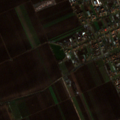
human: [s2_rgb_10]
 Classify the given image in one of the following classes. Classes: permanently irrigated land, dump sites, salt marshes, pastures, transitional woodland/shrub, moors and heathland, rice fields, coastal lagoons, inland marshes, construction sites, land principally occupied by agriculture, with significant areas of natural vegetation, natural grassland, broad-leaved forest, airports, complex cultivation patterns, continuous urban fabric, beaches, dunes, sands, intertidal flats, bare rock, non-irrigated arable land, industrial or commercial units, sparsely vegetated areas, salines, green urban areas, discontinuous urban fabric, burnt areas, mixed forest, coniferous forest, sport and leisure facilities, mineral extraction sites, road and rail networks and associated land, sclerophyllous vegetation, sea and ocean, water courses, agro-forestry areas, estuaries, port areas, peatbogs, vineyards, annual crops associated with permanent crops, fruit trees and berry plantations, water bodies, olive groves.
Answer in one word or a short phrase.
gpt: discontinuous urban fabric, non-irrigated arable land